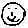
Label: smiley face